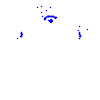
Particle: proton